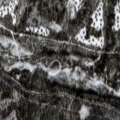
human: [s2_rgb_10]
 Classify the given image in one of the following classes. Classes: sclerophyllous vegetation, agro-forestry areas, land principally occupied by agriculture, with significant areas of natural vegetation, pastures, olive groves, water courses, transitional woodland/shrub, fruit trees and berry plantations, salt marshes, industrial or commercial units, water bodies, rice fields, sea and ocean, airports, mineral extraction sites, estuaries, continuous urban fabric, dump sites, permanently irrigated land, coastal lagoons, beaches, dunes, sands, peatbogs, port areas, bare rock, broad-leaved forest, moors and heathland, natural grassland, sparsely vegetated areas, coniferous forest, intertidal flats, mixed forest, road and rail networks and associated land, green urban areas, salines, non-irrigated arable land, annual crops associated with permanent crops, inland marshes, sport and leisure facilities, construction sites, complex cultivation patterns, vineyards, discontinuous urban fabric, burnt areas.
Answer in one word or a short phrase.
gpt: coniferous forest, mixed forest, transitional woodland/shrub